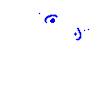
Particle: electron